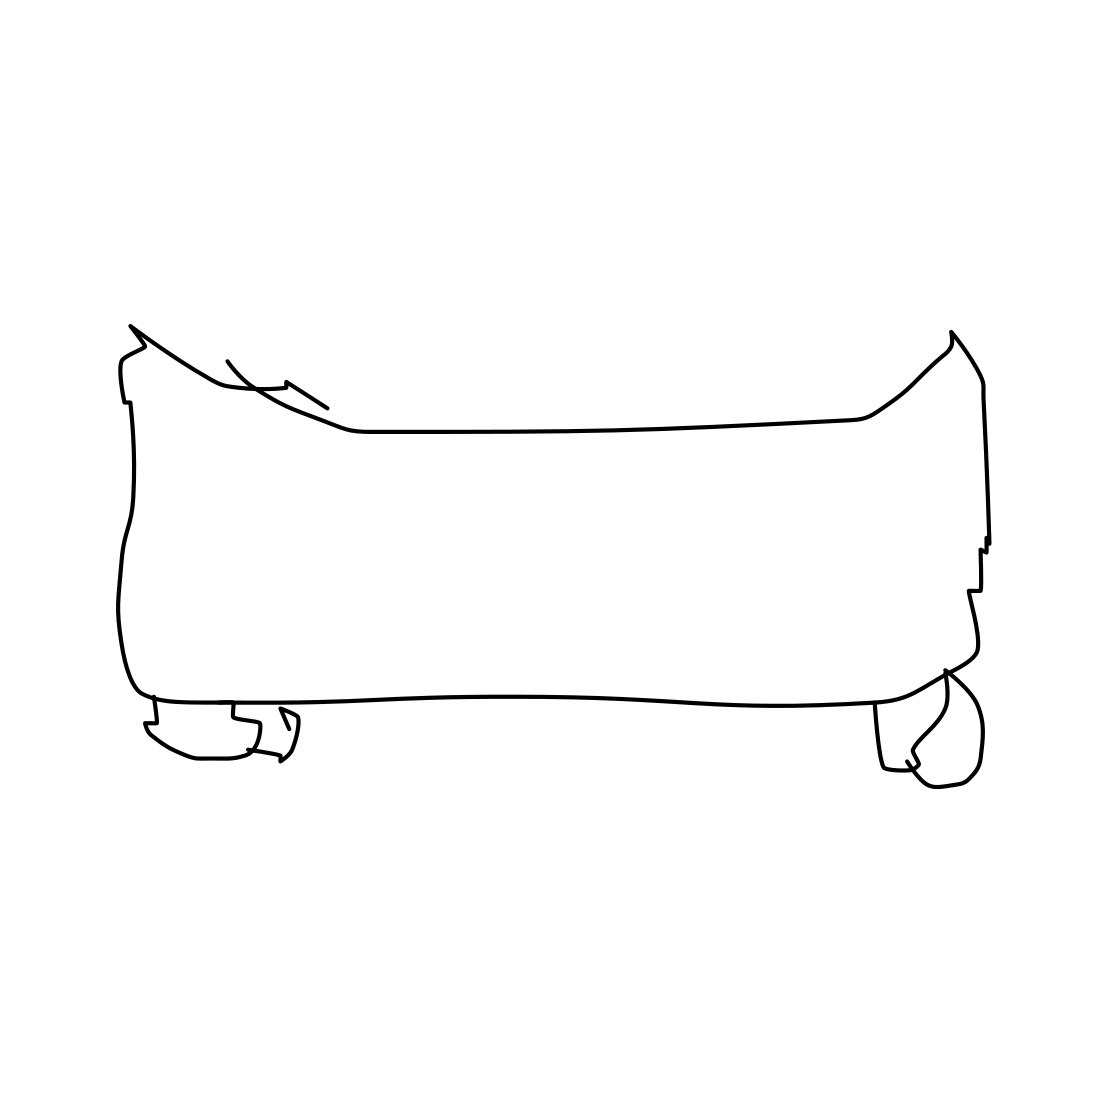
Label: skateboard